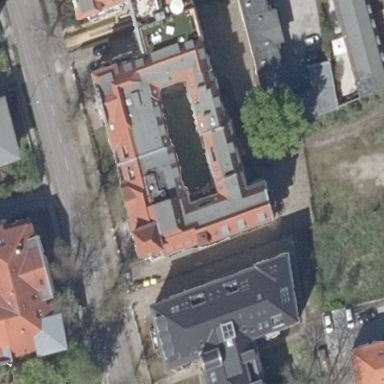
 shaped like saltbox. It houses apartments."